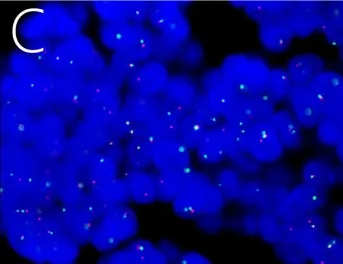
FISH revealing positive results for EWSR1 rearrangement as indicated by the separation of red and green signals (C,D).
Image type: pathology (fish)